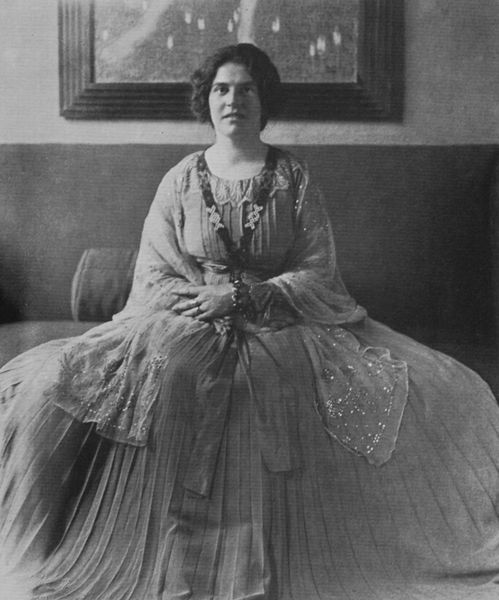
Titel: Eine Unbekannte
Künstler: Minya Diez-Dührkoop
Schlagwörter: gemälde, hand, schatten, weiß, mädchen, sitzen, finger, frau, frisur, grau, haar, hintergrund, kleid, licht, mund, nase, raum, schmuck, schwarz, stuhl, blick, dame, schal, schleier, tuch, muster, rock, schleife, wand, augen, band, barock, falten, gesicht, kragen, lang, mensch, rahmen, silber, spitze, weit, ärmel, bild, hals, hände, innenraum, portrait, porträt, spiegel, bestickt, haare, sessel, sitzend, stickerei, spitzen, schleifen, borte, frontal, locken, perlen, renaissance, schärpe, lächeln, bilderrahmen, sofa, lehne, haltung, tüll, kette, sonnenlicht, bank, kissen, gefaltet, jugendstil, polster, aufrecht, verzierung, holzrahmen, rüsche, ring, stola, halskette, foto, fotografie, photographie, fingerring, ringe, schwarzweiß, brokat, photo, rolle, caoch, armband, kraus, faltenrock, schatte, reif, lichtquelle, sitzkissen, ballkleid, kett, msuter, fotogrsfie, anhörung, fingerringe, schwarweiss, glitzert, dekolette, 19.jahrhundert, amrband